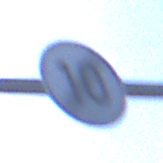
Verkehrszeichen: EndeGeschwindigkeit10
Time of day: MorningAfternoon
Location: Outdoor (Nature)
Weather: Clear
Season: NotSpecified
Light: Natural